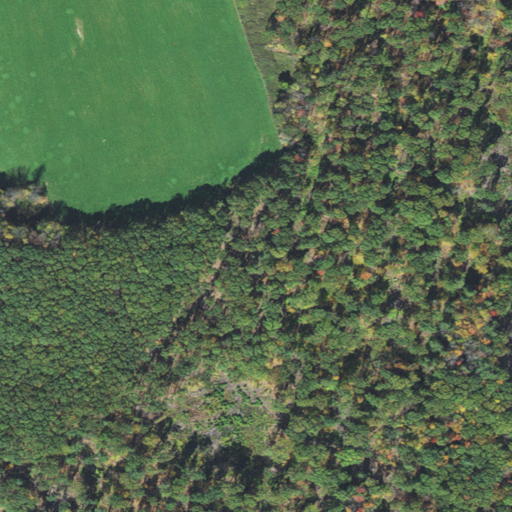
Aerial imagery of mountain in Massachusetts named Norcross Hill containing deciduous forest, mixed forest, cultivated crops, grassland, and pasture